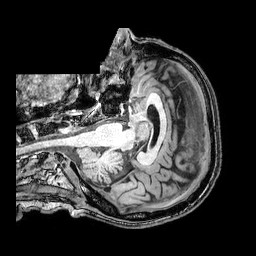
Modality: T1w
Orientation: axial
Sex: male
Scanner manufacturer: philips
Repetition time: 0.008196 s
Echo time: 0.00375 s